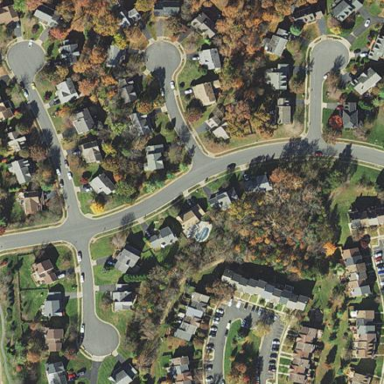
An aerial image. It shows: Residential area with grassy land cover.